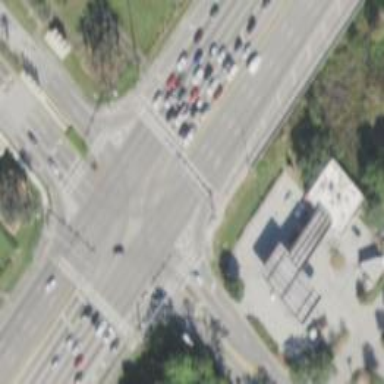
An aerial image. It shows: Marked crossing on the road.